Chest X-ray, PA view. Patient: 68 years old, sex M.
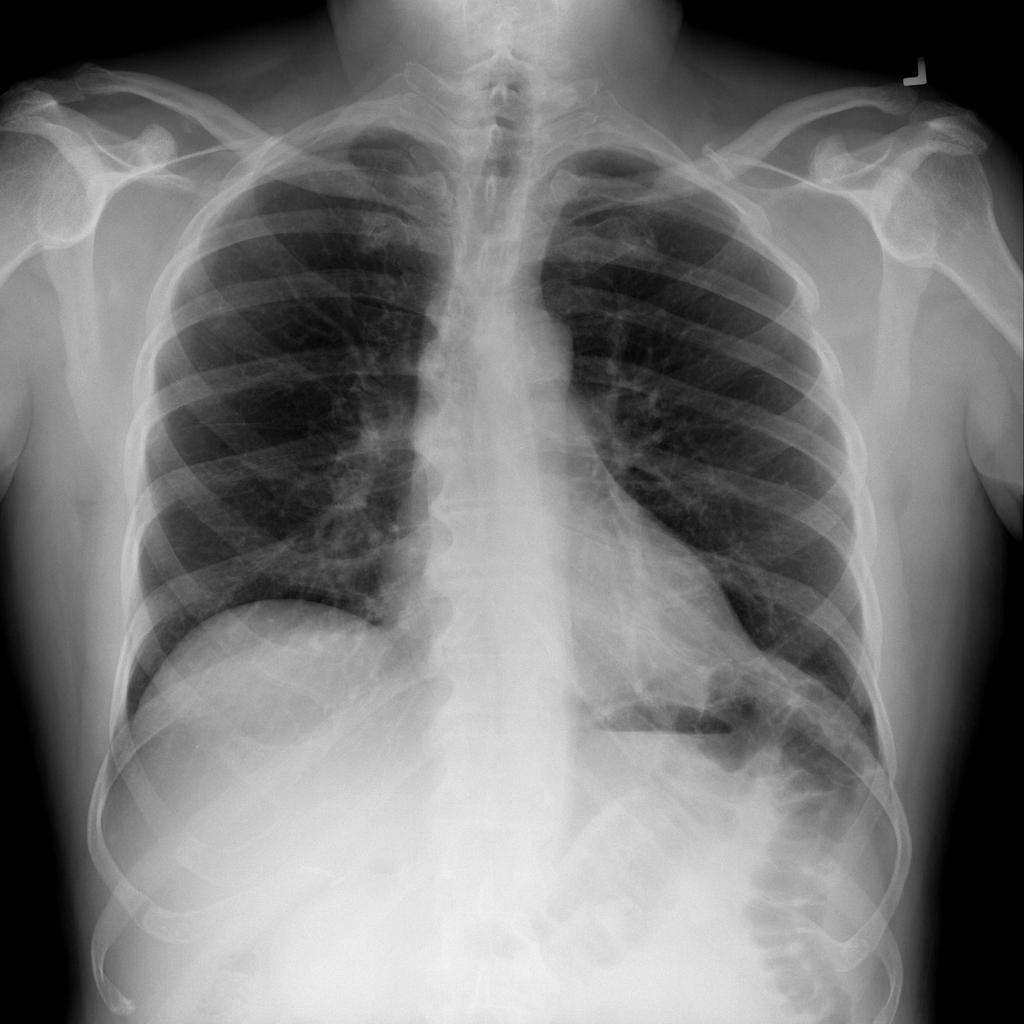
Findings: Infiltration